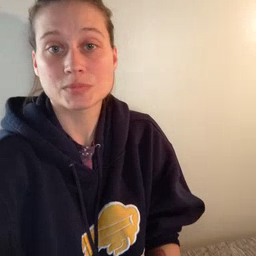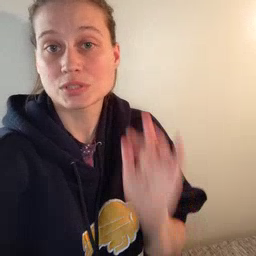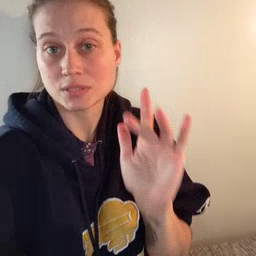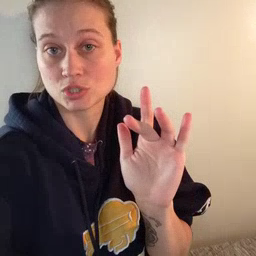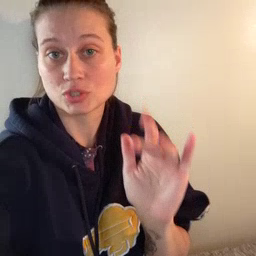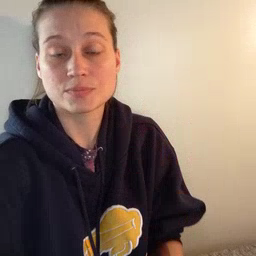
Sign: touch